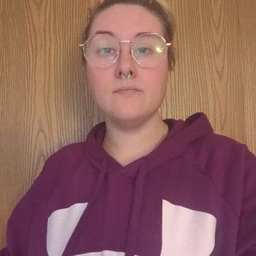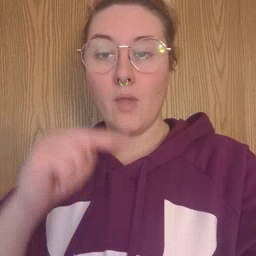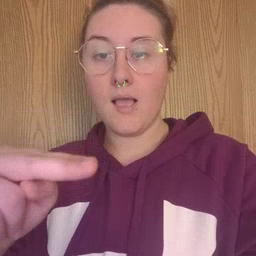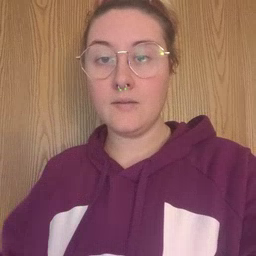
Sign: ride